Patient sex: M
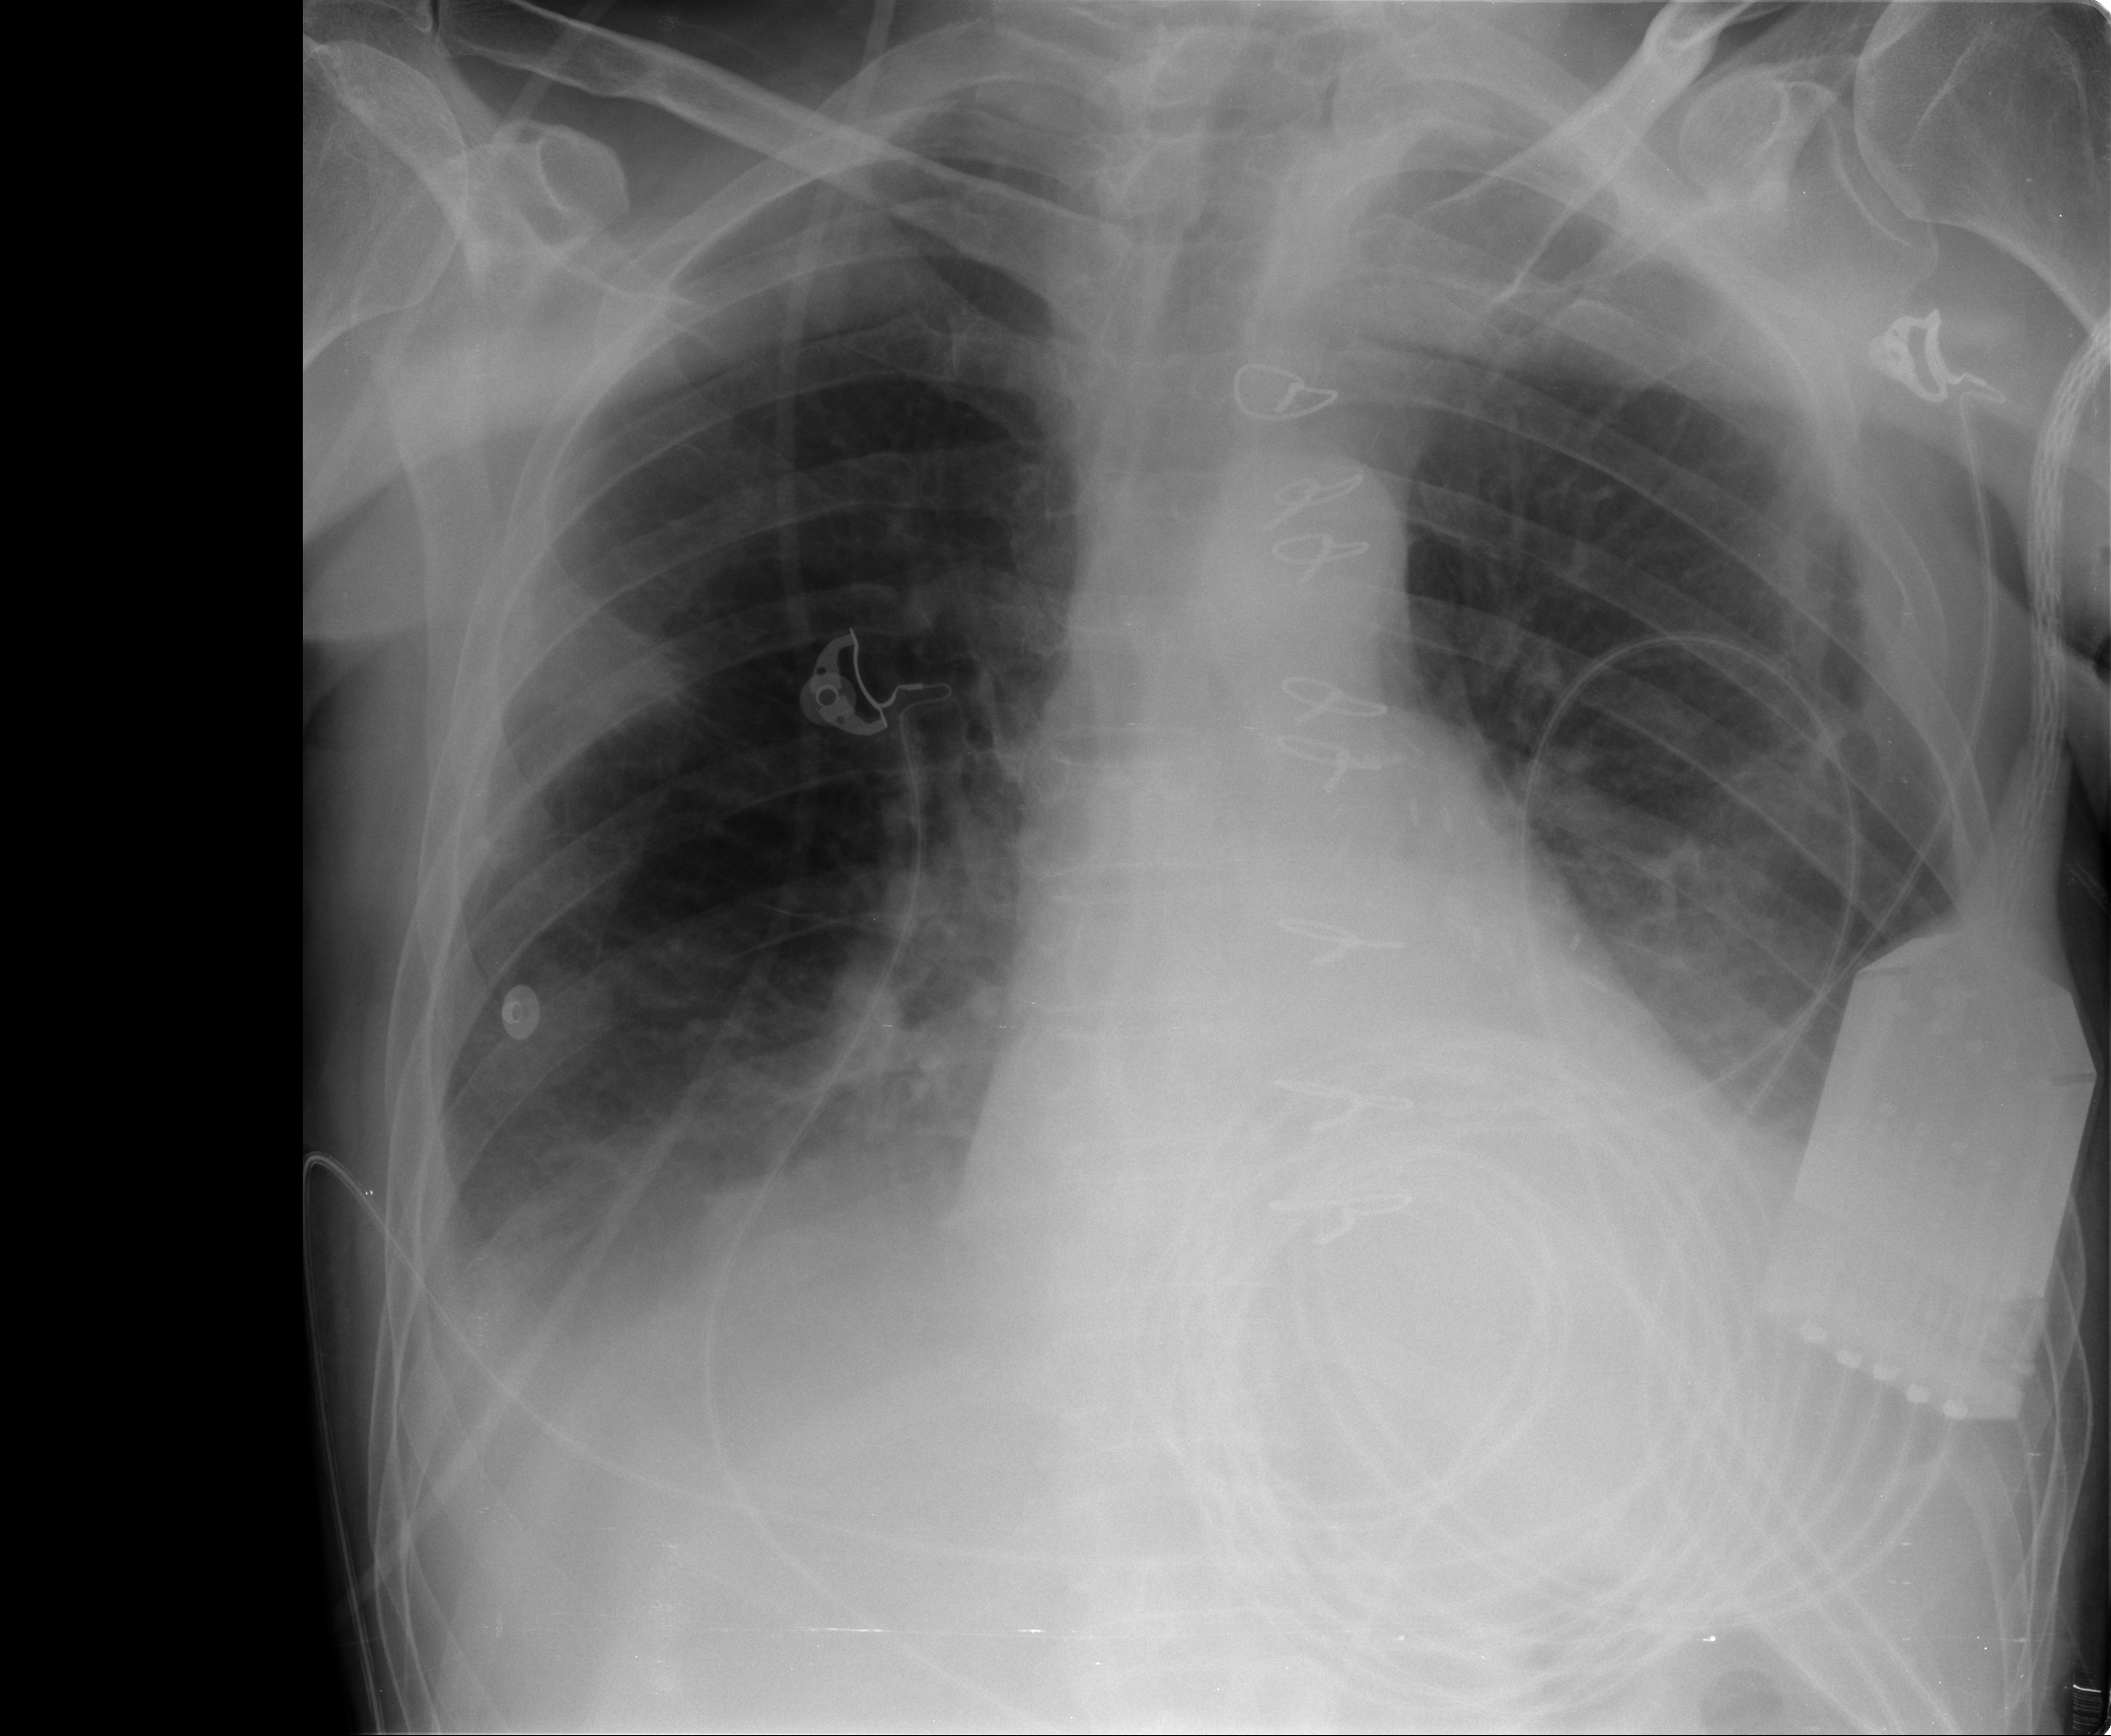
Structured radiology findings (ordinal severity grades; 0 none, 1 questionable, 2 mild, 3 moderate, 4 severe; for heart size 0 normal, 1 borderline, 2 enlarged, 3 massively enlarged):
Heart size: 2
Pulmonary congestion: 2
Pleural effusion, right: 2
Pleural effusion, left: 2
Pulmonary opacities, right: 1
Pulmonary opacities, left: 2
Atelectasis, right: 2
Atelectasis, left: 2